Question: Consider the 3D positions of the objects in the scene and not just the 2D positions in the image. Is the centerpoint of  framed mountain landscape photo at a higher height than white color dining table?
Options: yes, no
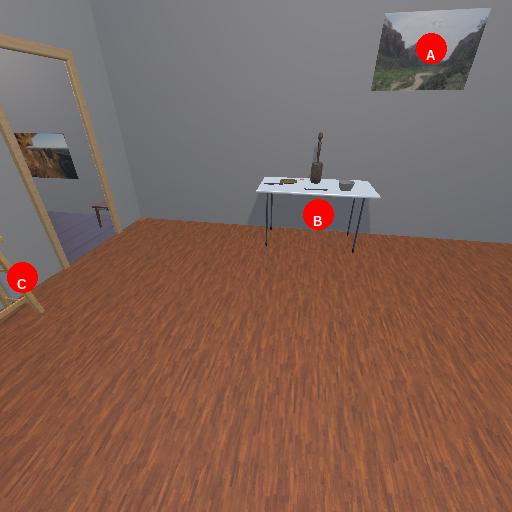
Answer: yes